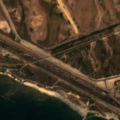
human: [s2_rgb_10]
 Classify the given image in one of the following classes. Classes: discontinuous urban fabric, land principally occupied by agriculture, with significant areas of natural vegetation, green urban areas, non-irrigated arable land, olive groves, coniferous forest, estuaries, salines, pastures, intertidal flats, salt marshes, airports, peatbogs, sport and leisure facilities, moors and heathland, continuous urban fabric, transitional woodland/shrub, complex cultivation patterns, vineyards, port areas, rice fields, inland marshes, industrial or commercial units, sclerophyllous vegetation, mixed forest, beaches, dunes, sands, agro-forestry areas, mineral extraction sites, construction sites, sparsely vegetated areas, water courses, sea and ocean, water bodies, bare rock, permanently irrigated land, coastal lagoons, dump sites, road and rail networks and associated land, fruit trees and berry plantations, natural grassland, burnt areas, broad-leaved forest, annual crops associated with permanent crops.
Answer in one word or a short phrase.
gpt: industrial or commercial units, pastures, land principally occupied by agriculture, with significant areas of natural vegetation, moors and heathland, sea and ocean